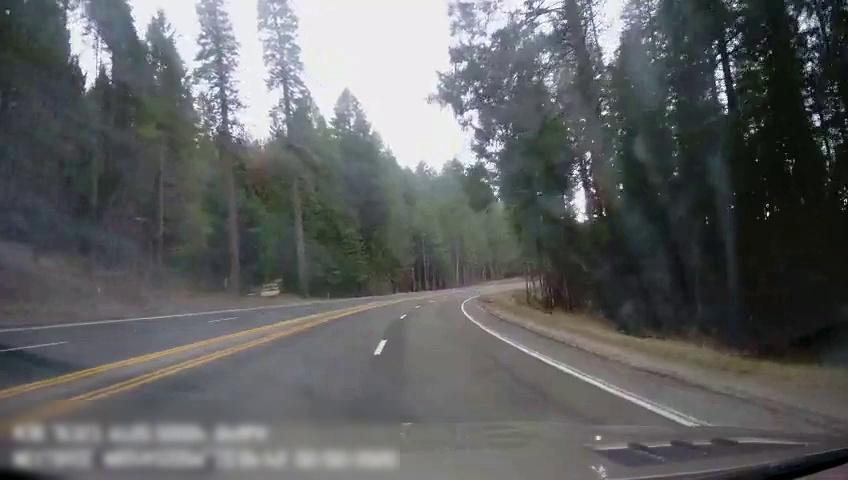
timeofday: Day
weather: Cloudy
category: Drivable Space
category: Lanes | Alternate Lane
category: Lanes | Alternate Lane
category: Lanes | Alternate Lane
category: Lanes | Current Lane
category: Lanes | Current Lane
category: Lanes | Alternate Lane